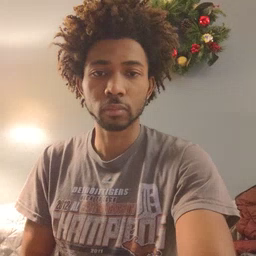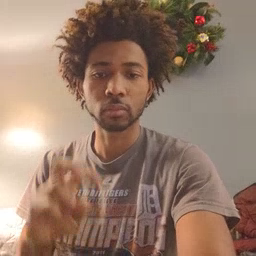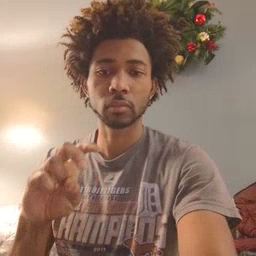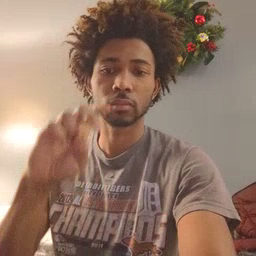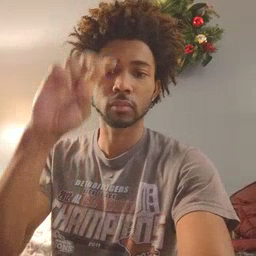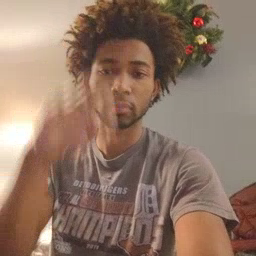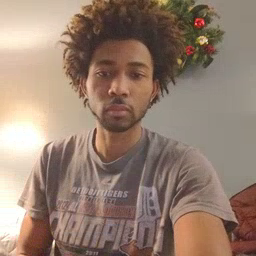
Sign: stairs